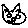
Label: cat